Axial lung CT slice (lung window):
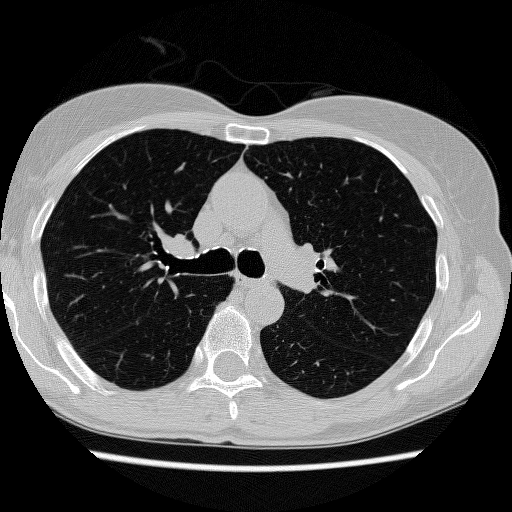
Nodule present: no